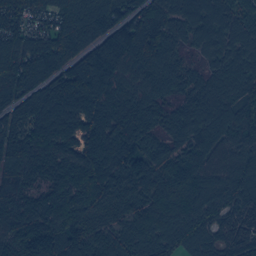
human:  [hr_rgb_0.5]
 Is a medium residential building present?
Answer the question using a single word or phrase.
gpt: no

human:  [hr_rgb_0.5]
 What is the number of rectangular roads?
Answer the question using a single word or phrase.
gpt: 0

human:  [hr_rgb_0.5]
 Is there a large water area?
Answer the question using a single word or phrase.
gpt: no

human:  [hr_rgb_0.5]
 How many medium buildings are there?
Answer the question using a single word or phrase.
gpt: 0

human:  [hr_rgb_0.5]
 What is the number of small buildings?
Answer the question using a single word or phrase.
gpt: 188

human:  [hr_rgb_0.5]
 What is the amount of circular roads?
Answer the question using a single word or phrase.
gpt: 0

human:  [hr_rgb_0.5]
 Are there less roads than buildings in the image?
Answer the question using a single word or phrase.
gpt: no

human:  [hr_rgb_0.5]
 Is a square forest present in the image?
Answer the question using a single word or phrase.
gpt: yes

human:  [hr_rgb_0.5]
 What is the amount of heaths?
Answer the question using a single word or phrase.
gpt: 2

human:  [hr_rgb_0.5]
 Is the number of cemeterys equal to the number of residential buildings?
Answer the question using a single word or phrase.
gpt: no

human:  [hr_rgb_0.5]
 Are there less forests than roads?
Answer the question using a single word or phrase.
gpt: yes

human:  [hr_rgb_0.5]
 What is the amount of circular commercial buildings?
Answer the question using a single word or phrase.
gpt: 0

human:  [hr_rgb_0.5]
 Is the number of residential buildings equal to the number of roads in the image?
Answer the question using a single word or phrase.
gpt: no

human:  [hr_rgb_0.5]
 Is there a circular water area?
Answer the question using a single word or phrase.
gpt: yes

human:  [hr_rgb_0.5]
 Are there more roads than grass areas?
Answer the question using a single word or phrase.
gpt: yes

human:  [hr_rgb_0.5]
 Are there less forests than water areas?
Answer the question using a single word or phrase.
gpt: no

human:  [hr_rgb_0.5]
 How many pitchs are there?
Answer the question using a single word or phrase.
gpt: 5

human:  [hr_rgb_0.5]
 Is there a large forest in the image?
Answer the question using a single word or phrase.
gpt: yes

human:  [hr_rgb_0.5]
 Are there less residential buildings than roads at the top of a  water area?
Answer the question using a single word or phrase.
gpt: yes

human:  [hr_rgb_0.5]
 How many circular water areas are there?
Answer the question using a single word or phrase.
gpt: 1

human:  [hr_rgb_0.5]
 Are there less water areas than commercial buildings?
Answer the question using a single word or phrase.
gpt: no

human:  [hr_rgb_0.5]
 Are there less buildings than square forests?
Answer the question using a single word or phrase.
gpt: no

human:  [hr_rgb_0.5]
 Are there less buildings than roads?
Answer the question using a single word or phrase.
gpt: yes

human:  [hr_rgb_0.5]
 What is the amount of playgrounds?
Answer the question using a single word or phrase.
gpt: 4

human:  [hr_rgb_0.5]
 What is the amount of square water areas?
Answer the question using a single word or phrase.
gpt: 1

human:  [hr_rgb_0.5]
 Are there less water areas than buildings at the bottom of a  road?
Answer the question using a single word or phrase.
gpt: yes

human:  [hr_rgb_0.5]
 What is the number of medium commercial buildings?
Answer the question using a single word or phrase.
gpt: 0

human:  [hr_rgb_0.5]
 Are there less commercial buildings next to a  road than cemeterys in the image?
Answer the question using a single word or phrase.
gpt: yes

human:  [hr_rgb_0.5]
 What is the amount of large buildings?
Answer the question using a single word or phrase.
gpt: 0

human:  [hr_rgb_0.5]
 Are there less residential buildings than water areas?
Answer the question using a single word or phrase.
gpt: no

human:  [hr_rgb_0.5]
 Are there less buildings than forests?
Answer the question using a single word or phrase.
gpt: no

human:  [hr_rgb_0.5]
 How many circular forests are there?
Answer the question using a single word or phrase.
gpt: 1

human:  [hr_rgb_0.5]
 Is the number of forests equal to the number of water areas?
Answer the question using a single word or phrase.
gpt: no

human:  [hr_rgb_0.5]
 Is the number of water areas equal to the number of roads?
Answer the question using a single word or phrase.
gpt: no

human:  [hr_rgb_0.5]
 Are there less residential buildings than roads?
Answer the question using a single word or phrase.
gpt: yes

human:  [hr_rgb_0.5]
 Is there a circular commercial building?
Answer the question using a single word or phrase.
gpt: no